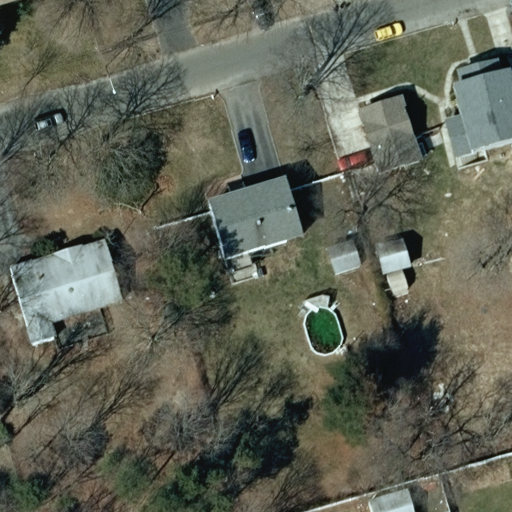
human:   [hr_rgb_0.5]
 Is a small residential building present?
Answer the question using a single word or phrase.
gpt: yes

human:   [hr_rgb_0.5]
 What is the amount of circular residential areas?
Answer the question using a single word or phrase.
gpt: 0

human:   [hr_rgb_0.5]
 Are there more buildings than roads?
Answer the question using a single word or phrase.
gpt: yes

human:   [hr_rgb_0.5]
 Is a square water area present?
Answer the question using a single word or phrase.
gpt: no

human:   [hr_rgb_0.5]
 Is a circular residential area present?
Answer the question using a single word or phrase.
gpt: no

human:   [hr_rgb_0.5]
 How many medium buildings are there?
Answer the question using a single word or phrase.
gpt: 3

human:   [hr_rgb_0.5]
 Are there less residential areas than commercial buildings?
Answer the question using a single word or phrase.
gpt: no

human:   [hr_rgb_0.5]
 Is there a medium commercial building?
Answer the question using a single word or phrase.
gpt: no

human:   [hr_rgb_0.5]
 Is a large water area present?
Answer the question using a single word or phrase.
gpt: no

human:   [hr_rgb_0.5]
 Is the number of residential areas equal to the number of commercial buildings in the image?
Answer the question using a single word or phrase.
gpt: no

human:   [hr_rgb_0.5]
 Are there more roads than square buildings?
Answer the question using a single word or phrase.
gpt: yes

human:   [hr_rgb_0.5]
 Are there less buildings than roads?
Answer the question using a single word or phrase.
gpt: no

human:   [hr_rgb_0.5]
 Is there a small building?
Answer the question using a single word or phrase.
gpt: yes

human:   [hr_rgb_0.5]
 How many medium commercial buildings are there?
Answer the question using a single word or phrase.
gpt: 0

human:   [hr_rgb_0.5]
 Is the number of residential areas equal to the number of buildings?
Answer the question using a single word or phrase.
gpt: no

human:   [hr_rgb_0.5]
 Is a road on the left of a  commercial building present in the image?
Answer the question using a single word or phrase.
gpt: no

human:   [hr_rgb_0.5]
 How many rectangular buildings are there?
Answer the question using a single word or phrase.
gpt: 5

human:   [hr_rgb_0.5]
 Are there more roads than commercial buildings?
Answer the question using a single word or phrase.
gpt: yes

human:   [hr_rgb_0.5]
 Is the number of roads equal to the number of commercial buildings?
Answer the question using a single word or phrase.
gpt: no

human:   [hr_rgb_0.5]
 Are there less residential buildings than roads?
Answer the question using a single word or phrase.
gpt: no

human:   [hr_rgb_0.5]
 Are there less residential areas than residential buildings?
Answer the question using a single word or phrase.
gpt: yes

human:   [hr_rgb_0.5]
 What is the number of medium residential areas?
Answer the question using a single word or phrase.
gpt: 0

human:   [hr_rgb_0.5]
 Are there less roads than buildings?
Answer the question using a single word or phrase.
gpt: yes

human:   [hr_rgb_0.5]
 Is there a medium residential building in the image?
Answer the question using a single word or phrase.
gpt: yes

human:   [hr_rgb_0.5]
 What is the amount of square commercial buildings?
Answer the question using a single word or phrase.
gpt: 0

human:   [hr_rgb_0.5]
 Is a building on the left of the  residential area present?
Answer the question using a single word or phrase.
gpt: yes

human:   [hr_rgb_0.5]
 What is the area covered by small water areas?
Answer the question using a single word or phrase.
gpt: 0m2

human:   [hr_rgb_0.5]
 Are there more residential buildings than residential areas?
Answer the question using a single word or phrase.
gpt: yes

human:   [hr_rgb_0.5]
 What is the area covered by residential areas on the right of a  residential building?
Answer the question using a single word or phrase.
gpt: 10621m2

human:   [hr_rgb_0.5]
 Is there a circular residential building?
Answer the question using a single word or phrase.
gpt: no

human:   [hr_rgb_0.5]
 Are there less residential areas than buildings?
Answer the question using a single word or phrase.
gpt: yes

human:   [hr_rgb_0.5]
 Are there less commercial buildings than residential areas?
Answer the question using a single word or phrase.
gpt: yes

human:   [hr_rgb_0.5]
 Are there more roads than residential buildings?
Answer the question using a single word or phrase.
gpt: no

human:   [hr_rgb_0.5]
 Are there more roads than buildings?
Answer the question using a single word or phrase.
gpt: no

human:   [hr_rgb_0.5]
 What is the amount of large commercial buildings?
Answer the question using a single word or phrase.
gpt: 0

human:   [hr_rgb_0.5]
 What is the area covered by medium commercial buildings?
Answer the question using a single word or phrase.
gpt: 0m2